Question: I want to have 2 layouts inside ScrollView. First layout should be on the full screen and second layout below first one. When activity starts it is not possible see second layout. Second layout is possible see after scroll screen. Please take a look on my image for better understand.

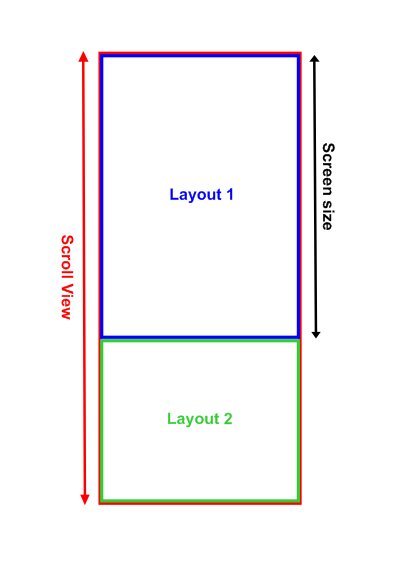
Answer: Layout code: '
'''
<ScrollView xmlns:android="http://schemas.android.com/apk/res/android"
android:layout_width="match_parent"
android:layout_height="match_parent"
android:padding="15dp" >
<LinearLayout
android:layout_width="match_parent"
android:layout_height="match_parent"
android:orientation="vertical" >
<LinearLayout
android:id="@+id/layout1"
android:layout_width="match_parent"
android:layout_height="wrap_content"
android:orientation="vertical" >
</LinearLayout>
<LinearLayout
android:id="@+id/layout2"
android:layout_width="match_parent"
android:layout_height="200dp"
android:orientation="vertical" >
<!-- this layout can be any height you want -->
</LinearLayout>
</LinearLayout>
</ScrollView>'
'''
Get the device screen height:
'Point size = new Point(); getWindowManager().getDefaultDisplay().getSize(size); int screenHeight = size.y;'
Find the LinearLayout:
'LinearLayout layout = (LinearLayout)findViewById(R.id.layout1);'
Set the height of the layout based on the screen height you got earlier:
'LayoutParams params = layout.getLayoutParams(); params.height = screenHeight - getStatusBarHeight();'
Done. Be sure to call all of those methods in your onCreate method.
Hope this helps!